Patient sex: F
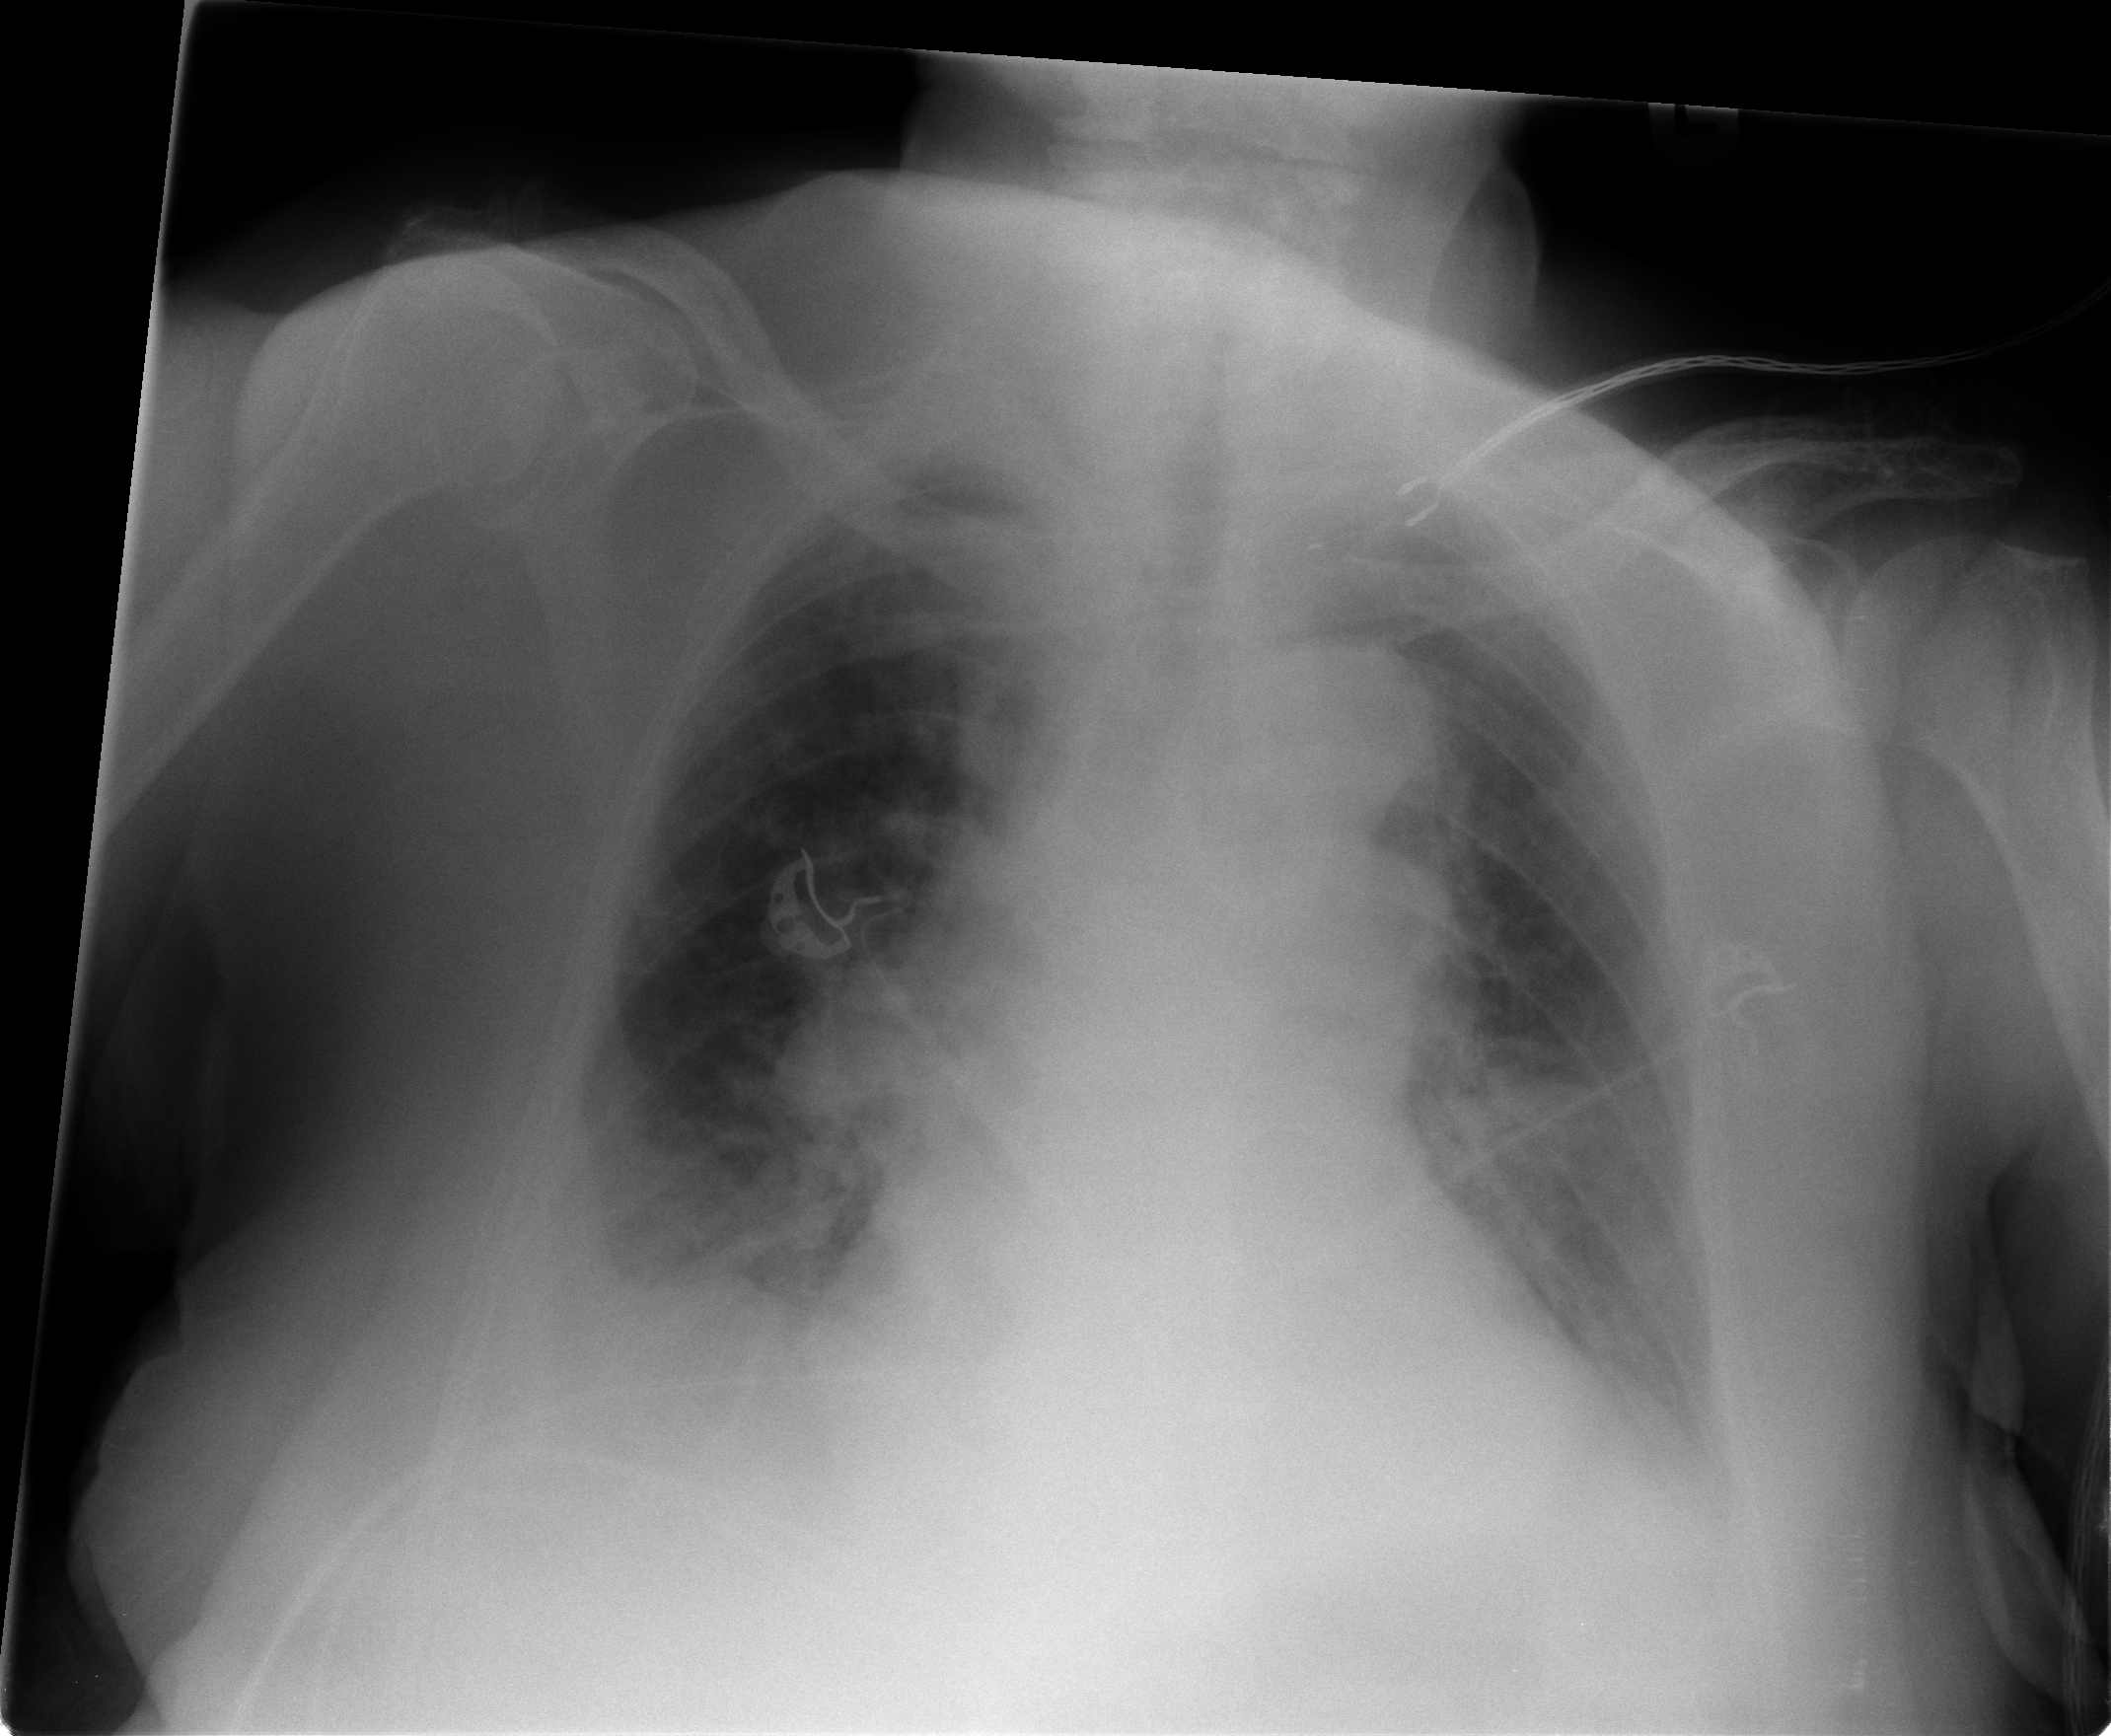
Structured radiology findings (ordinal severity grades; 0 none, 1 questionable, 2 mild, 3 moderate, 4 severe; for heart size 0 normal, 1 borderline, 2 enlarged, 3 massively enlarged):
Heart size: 2
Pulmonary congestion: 2
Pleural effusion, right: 2
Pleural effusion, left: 1
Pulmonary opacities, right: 0
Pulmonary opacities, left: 0
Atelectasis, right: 0
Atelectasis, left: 0